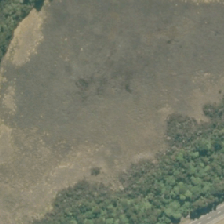
Land cover: herbaceous_freshwater_vege